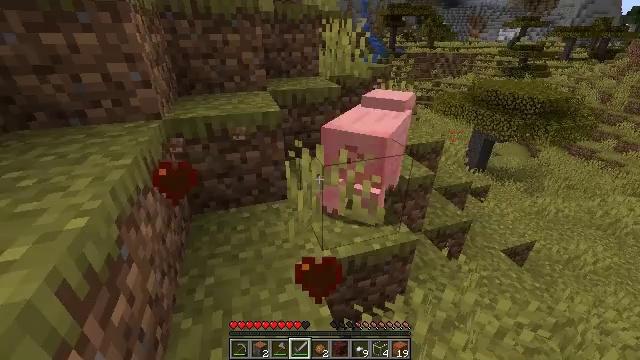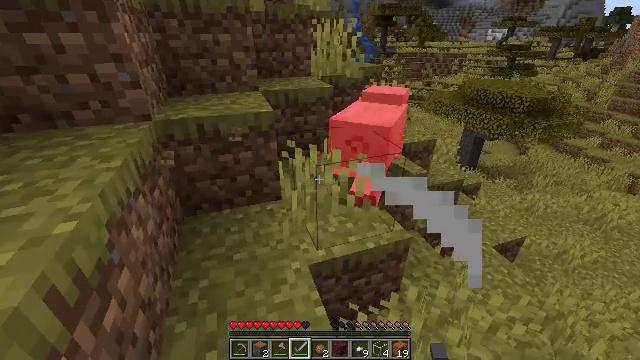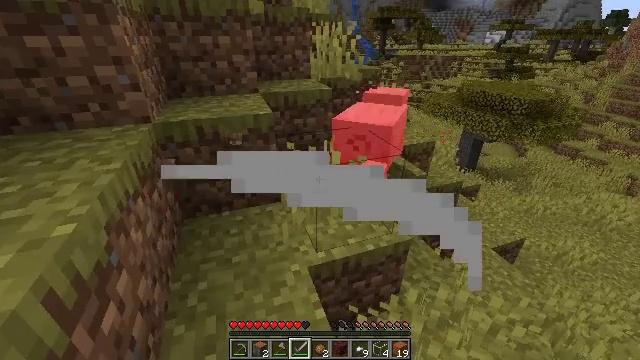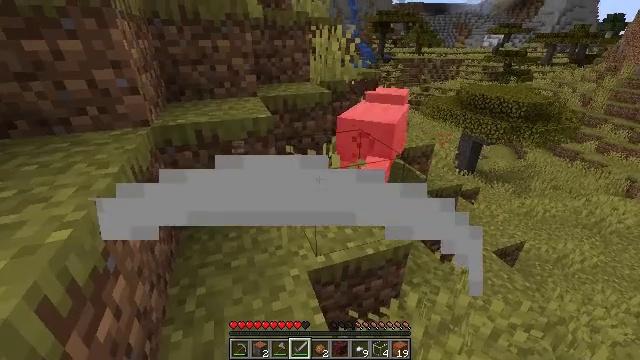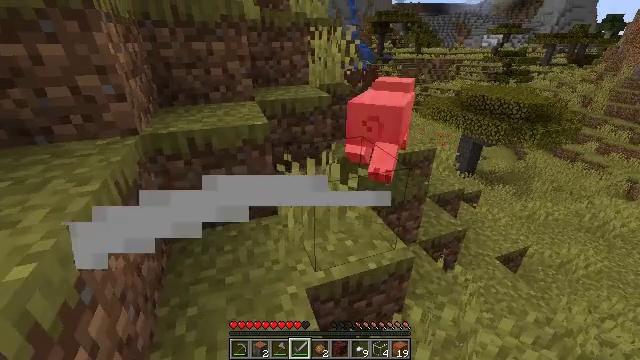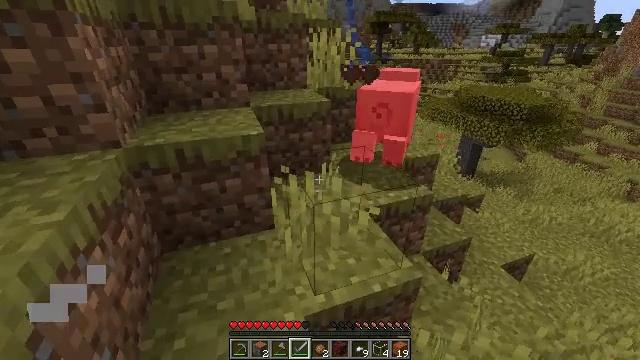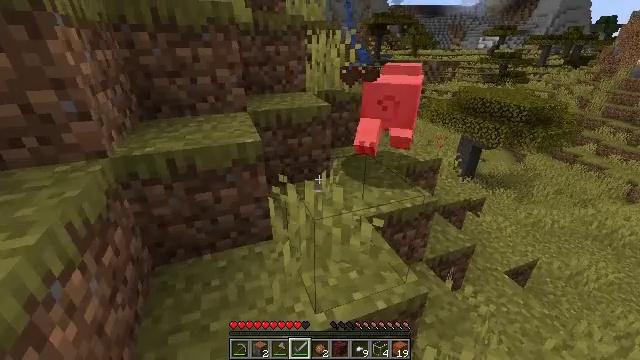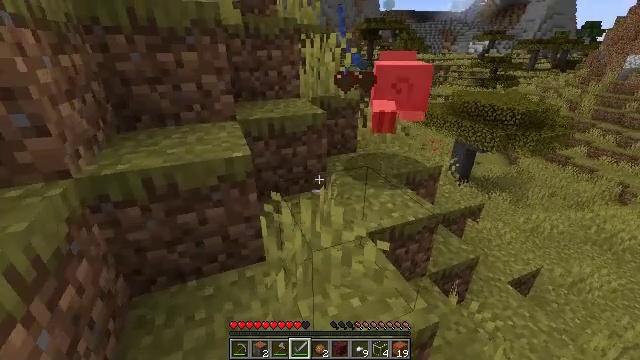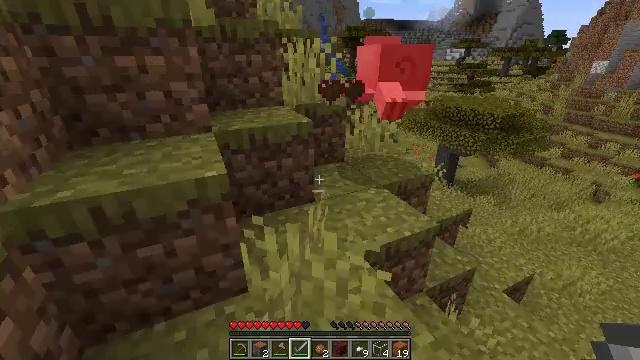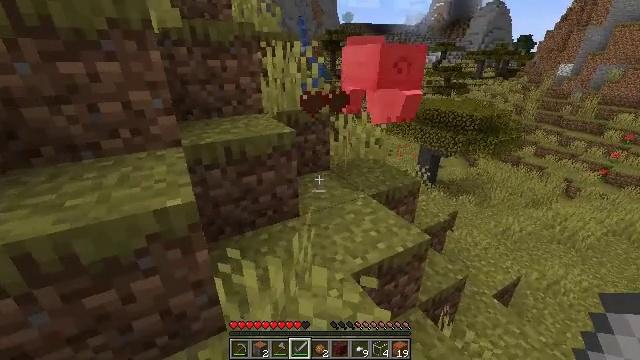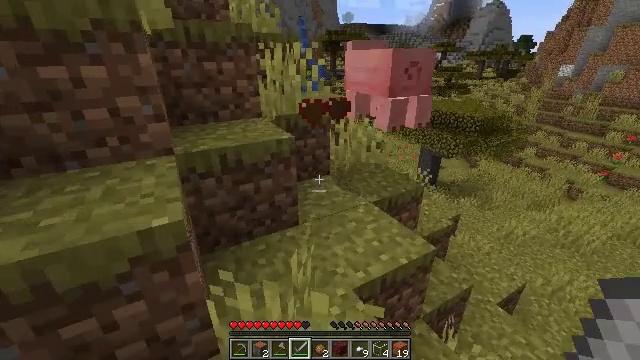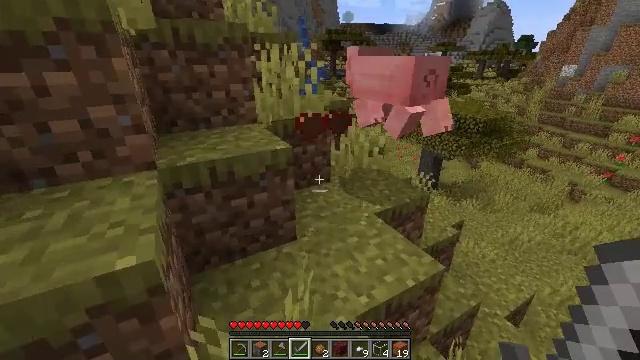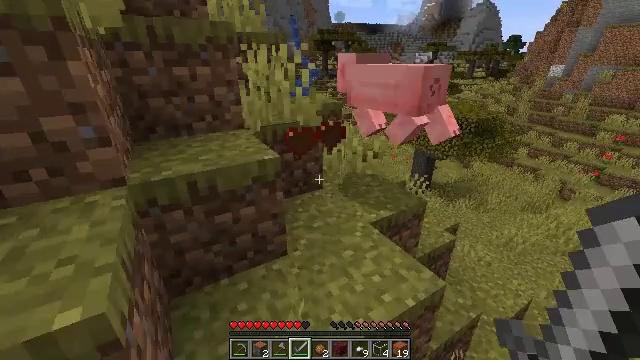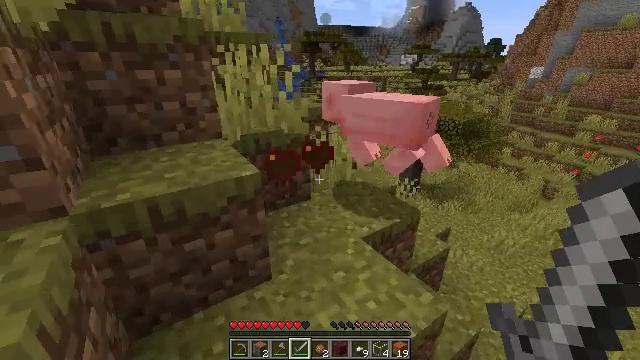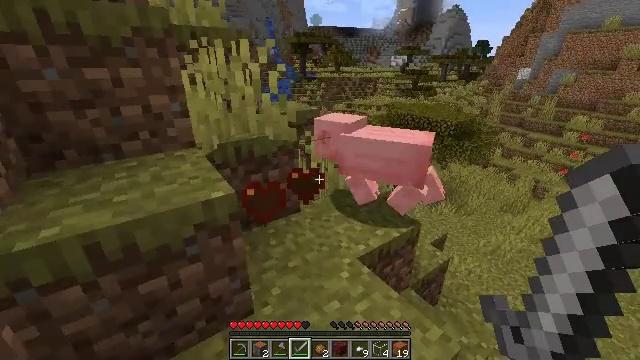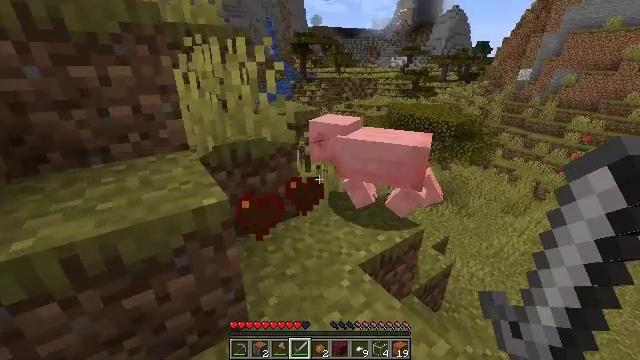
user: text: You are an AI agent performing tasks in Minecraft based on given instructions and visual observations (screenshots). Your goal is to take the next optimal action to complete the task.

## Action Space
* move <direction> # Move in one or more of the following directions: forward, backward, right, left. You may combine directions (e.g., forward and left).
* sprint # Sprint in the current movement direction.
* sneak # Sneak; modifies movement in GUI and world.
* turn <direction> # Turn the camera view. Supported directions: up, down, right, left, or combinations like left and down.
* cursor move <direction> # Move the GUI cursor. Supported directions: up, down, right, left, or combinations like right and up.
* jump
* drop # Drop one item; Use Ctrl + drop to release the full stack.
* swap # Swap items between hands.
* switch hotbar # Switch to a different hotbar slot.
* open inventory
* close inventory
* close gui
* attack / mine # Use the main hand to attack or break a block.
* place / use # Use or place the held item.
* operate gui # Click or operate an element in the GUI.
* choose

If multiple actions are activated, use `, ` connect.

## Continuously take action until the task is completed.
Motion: motion action
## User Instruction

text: Kill mobs.
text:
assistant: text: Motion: turn right
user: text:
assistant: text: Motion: no_op
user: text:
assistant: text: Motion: move forward
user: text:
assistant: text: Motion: move forward
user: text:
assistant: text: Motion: move forward
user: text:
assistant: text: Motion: move forward
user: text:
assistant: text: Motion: move forward, turn right
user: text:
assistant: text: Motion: move forward, turn right and up
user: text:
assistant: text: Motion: move forward, turn right
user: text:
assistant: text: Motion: move forward
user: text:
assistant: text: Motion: move forward
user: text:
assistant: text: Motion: move forward, turn right
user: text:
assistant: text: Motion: move forward, turn right
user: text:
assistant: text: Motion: move forward, turn right
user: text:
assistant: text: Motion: move forward
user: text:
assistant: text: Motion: move forward
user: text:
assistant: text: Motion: move forward, turn right
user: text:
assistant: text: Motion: move forward, turn right
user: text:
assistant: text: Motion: move forward, turn right and down
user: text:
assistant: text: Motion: move forward, turn right and down, attack / mine
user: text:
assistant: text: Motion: move forward, attack / mine
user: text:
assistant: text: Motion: move forward, attack / mine
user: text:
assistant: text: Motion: move forward, turn left
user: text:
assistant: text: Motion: move forward, turn left
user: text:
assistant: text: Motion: no_op